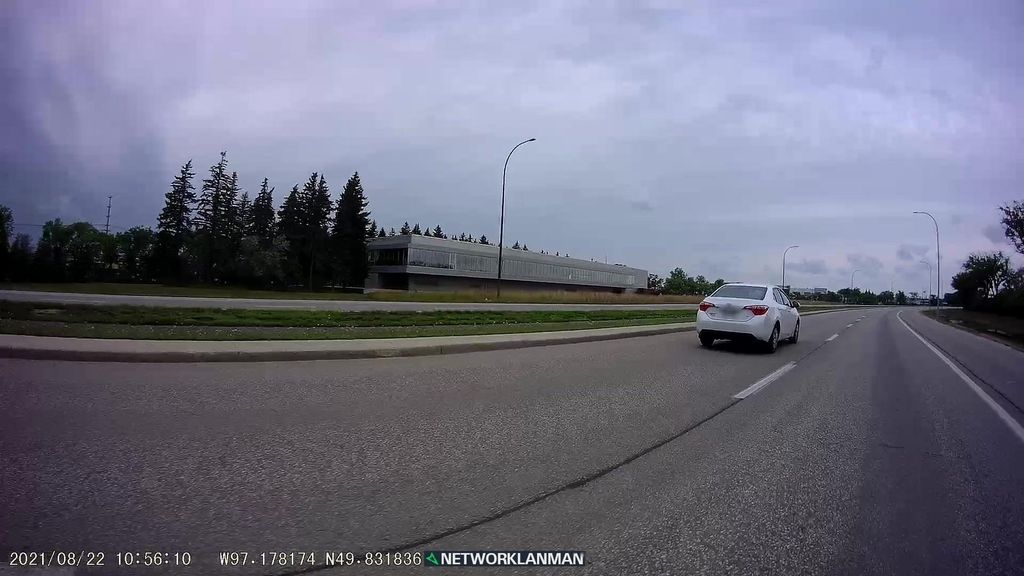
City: winnipeg